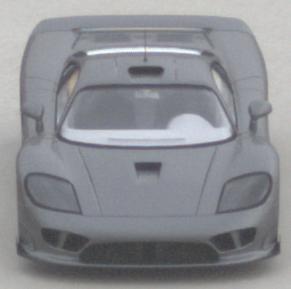
Make: Saleen
Model: S7
Detailed model: -
Model produced from: 2000
Model produced until: 2008
Doors: 2
Color: gray
Road condition: dry road
Daytime: morning or afternoon
Contrast: low contrast